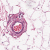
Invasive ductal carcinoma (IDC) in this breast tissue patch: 0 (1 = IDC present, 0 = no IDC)